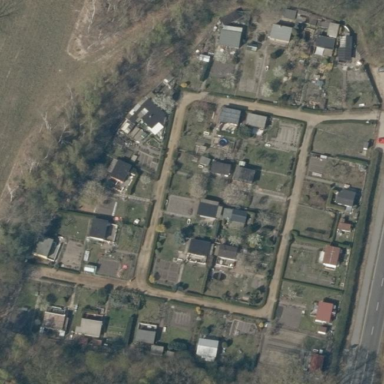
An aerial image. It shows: Area designated for allotments.